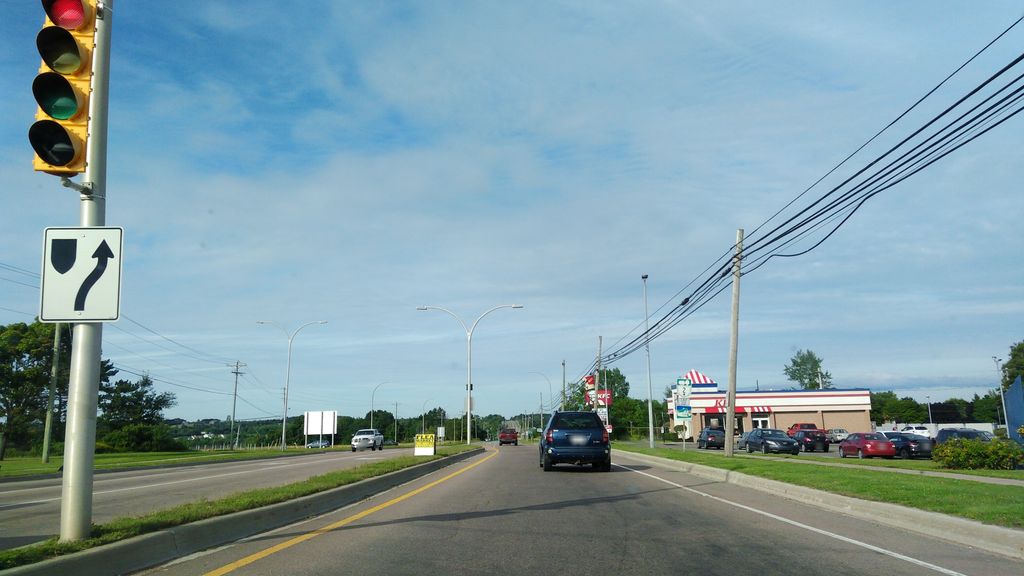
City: charlottetown